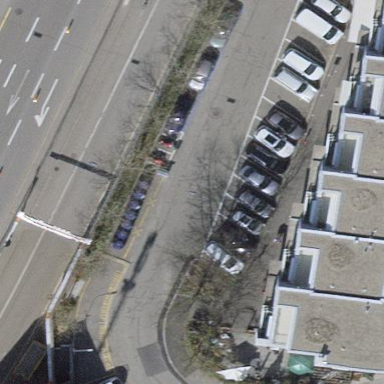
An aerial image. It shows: Diagonal street-side parking with asphalt surface.